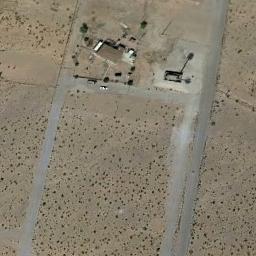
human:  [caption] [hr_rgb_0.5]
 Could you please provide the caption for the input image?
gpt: There are two houses in the open space, One with a white roof and the other with a black roof .

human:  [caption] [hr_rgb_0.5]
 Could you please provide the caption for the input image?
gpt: There is a car on the road next to the sparse residential .

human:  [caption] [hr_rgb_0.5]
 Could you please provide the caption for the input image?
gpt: There are several houses of different sizes in sparse residential areas surrounded by open spaces .

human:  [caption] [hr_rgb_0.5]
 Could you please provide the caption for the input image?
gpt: The sparse residential is on the bare land next to a road .

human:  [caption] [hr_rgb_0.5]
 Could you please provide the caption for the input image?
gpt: A sparse residential area with a brown building and bare land .